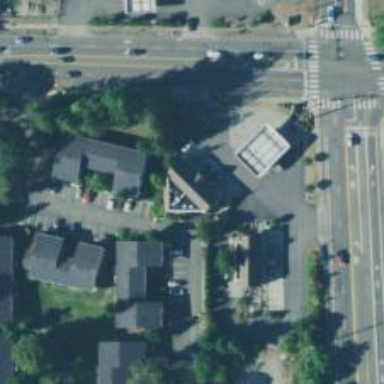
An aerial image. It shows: Convenience shop.